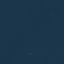
Label: SeaLake